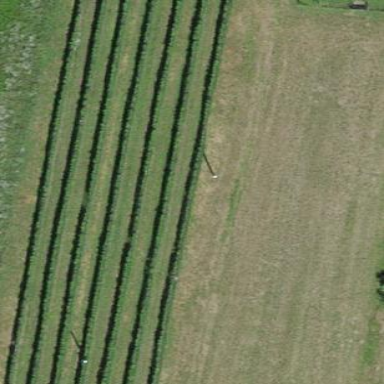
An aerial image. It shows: Vineyard where grapes are grown.